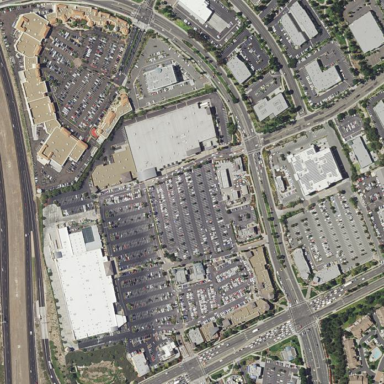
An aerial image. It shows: Retail area.